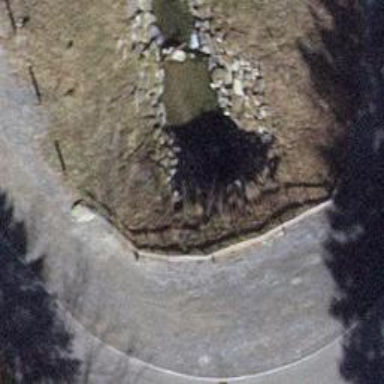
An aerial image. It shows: Culvert tunnel.